Question: I am looking at the PHP example of 'Closures' on <URL>
It provides the example code below and states:
> Closures may also inherit variables from the parent scope. Any such
variables must be declared in the function header. Inheriting
variables from the parent scope is not the same as using global
variables. Global variables exist in the global scope, which is the
same no matter what function is executing. The parent scope of a
closure is the function in which the closure was declared (not
necessarily the function it was called from). See the following
example:
I am confused as to how this is working though. '$quantity' and '$product' variables do not seem to me that they would be available inside the Closure function. Wouldn't the 'Parent Scope' be 1 scope up in this case the 'getTotal()' function?

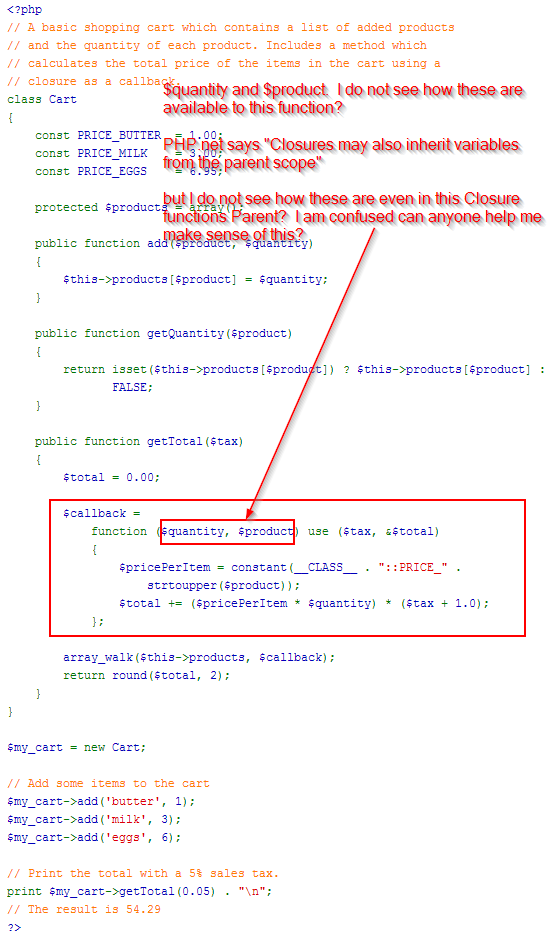
Answer: You're misunderstanding the function signature. '$quantity' and '$product' are the regular arguments that will be passed into the function when it's called, they indeed do not exist in the parent scope and aren't meant to. 'use ($tax, &$total)' are the variables from the parent scope.
'''
$foo = 'foo'; // closed over variable
// vvvv
$func = function ($bar) use ($foo) {
// ^^^^
// regular function argument
return $foo . $bar;
};
echo $func('baz'); // "foobaz"
'''